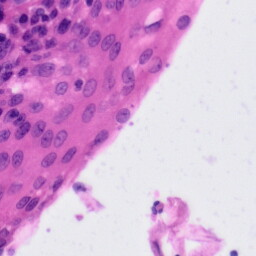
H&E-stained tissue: Tonsil